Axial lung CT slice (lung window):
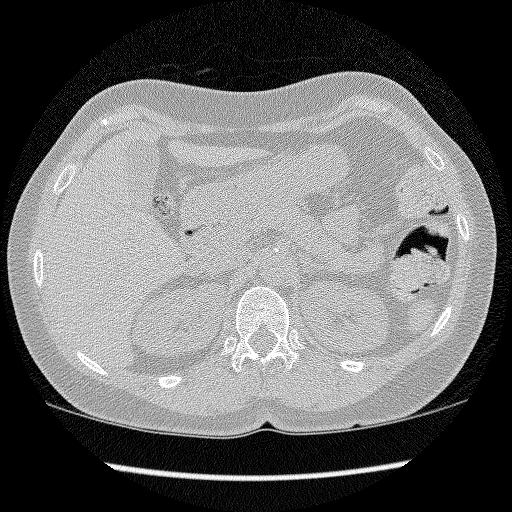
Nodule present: no